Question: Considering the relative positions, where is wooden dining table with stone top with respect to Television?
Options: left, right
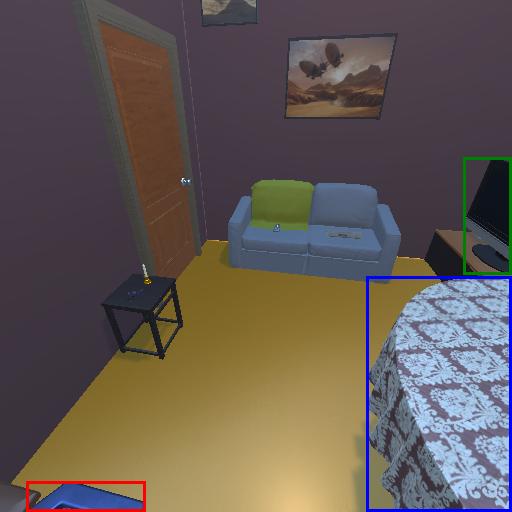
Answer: left